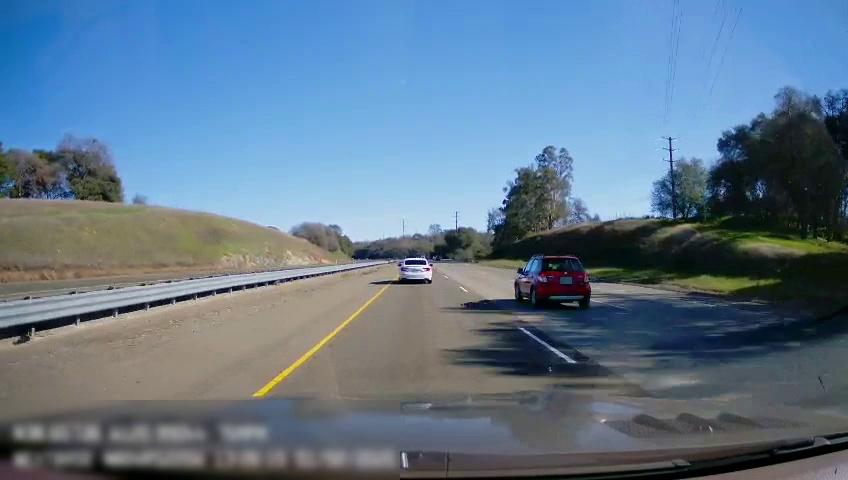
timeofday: Day
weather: Sunny
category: Drivable Space
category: Drivable Space
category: Vehicles | Car
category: Vehicles | Car
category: Lanes | Current Lane
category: Lanes | Current Lane
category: Lanes | Alternate Lane